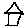
Label: house